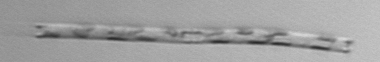
Label: Eucampia_morphytype1